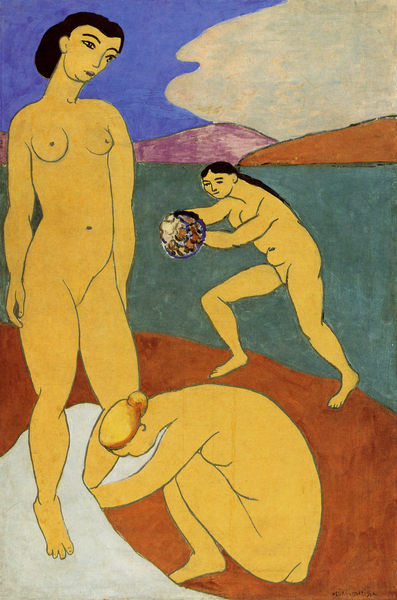
Titel: Le luxe (II)
Künstler: Henri Matisse
Standort: København
Institution: Statens Museum for Kunst
Schlagwörter: akt, berg, blau, fuß, haut, himmel, kopf, meer, nackt, wasser, weiß, wolken, akte, badende, fluss, frauen, gelb, grün, landschaft, mädchen, see, sitzen, teich, bewegung, blume, blumen, braun, brust, bunt, busen, frankreich, frau, kleider, orange, rücken, schwarz, symbol, türkis, rot, tuch, wiese, wolke, ball, expressionismus, fauves, malerei, tanz, blond, augen, halten, lang, stehen, öl, hügel, flach, land, sitzend, stehend, drei, beine, bein, klar, seitlich, ruhe, perspektive, moderne, laufen, trocken, abstrakt, berge, flächen, lila, violett, klein, naiv, sport, schmal, blumenstrauss, strauß, spiel, paradies, suchen, linie, farbflächen, hocken, jugenstil, seite, knien, asiatisch, kurz, henri, zeichnen, kniend, rein, matisse, drei frauen, henri matisse, komplementärkontrast, fauvismus, emil nolde, nolde, finden, trocknend, cloisonnismus, emil, komplementärkontras, sportlerinnen, wasserball